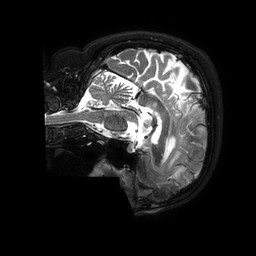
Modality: T2w
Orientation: sagittal
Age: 68
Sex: female
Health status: ill
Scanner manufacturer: philips
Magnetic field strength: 3 T
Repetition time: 3.5 s
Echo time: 0.3 s